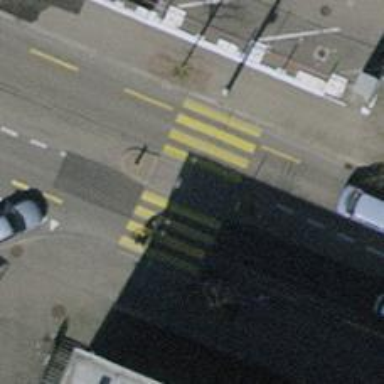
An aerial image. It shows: Marked pedestrian crossing with zebra designation and central island.